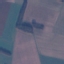
Label: AnnualCrop